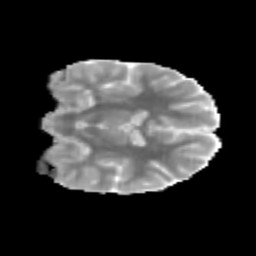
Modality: MD
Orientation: coronal
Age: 11
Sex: male
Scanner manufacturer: siemens
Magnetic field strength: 3 T
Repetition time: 3.8 s
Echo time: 0.07 s